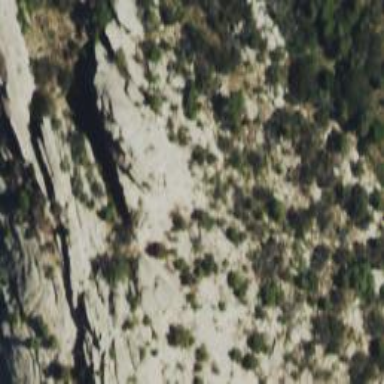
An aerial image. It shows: Landscape of bare rock.